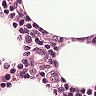
Metastatic tissue present: no